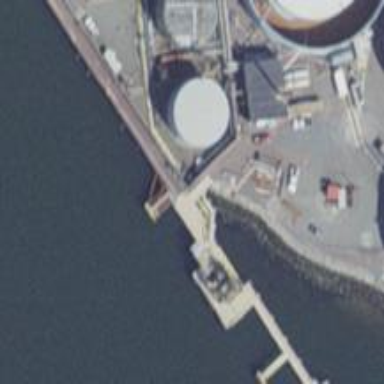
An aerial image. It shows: Man-made pier.